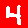
Digit: 4